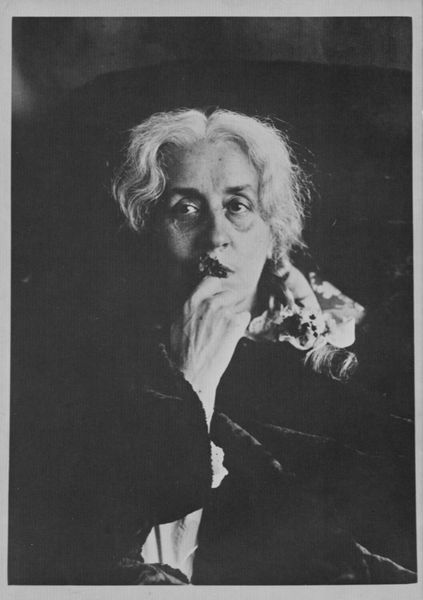
Titel: Thérèse Tournachon (1794-1860)
Künstler: Gaspard-Félix Tournachon
Schlagwörter: dunkel, hand, kopf, schatten, weiß, blume, frau, frisur, geste, grau, haar, kleid, licht, mund, nase, schwarz, stirn, blick, blüte, blüten, dame, alt, blond, alte, augen, bluse, gesicht, halten, lang, mensch, rahmen, samt, ärmel, bild, bildnis, portrait, porträt, haare, lange haare, mantel, sitzend, augenbrauen, en face, frontal, mittelscheitel, scheitel, schulter, traurig, stillleben, sitz, zopf, pupillen, wange, tränensäcke, foto, fotografie, photographie, offen, alter, greis, denken, schwarzweiss, photo, riechen, adern, insekt, aufnahme, fot, umhand, graue haare, weiße haare, weisshaarig, blickwinkel, lichtbild, opf, nae, gresin, riecht, schaut, seniorin, verträut, leckt, lutscht, blütezopf, augennase